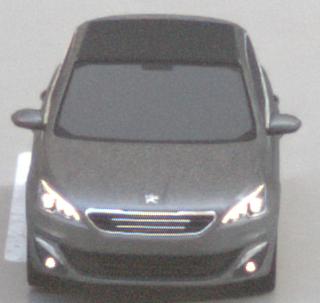
Make: Peugeot
Model: 308 VTi 82
Detailed model: 308 (II)
Model produced from: 2013/09
Model produced until: 2014/11
Doors: 5
Color: gray
Road condition: wet road
Daytime: morning or afternoon
Contrast: medium contrast